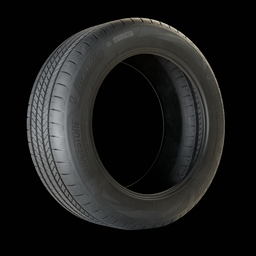
Label: mechanical